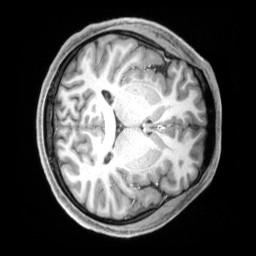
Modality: T1w
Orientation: axial
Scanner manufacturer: siemens
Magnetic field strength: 3 T
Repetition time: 2.5 s
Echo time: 0.00218 s